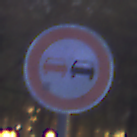
Verkehrszeichen: Ueberholverbot
Umgebung: Outdoor, Suburban
Tageszeit: Night
Wetter: PartlyCloudy
Licht: Artificial
Jahreszeit: NotSpecified
Kontrast: LowContrast